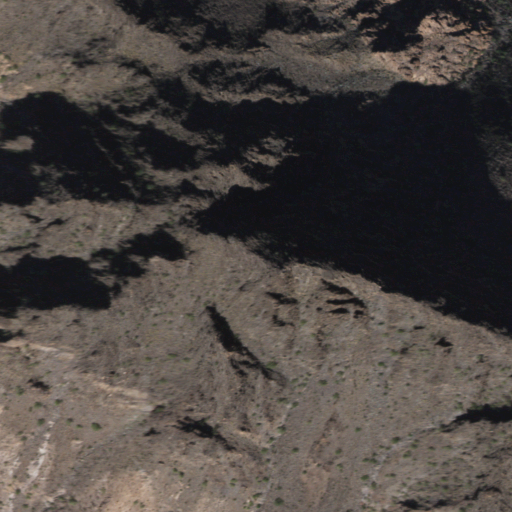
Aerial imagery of mountain in Arizona named Lookout Mountain containing only shrub